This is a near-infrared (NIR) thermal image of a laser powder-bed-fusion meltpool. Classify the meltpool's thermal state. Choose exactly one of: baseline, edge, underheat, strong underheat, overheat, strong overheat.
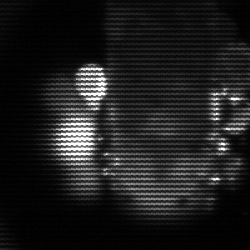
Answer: strong underheat